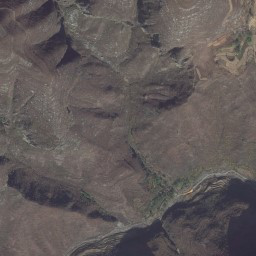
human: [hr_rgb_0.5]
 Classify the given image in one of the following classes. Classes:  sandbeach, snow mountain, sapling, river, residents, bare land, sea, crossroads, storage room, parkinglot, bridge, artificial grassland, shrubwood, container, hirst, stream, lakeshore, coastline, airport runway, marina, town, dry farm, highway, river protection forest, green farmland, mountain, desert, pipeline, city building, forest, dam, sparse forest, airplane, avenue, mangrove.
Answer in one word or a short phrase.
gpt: mountain